Question: Just started using EC2, launched the instance with Amazon Linux AMI, installed my web app on it...and I thought I was ready to go.
I go to the public DNS they gave me for my instance and nothing happens. I get the Google Chrome "Oops" ...
After re-reading the doc I saw some notes that I need to launch the web server. By doing this:
'''
sudo chkconfig httpd on
sudo service httpd start
'''
But I can't seem to locate these files.
Any ideas what I am doing wrong or where those files are located? The closest I got was /etc but even if I try the command lines from there, I get the same errors.
Thanks for your help.
Here is an image of the security group I have for my instance. This is correct right?

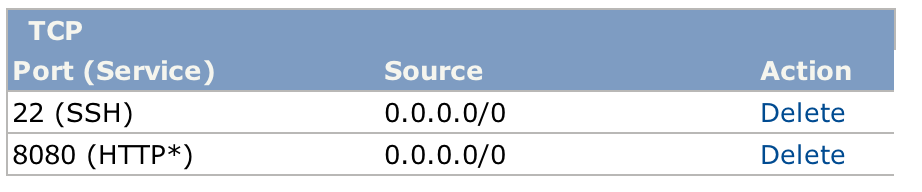
Answer: Which type of webapps(php/java/Ruby etc) you are trying to deploy? If it is php, where you are trying to put in apache directory? For example default root document location in apache is /var/www/html . If you put your webapp inside /var/www/html it should be available through direct url <URL>{nameofwebapp}